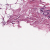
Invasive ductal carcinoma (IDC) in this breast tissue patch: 1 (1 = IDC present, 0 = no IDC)